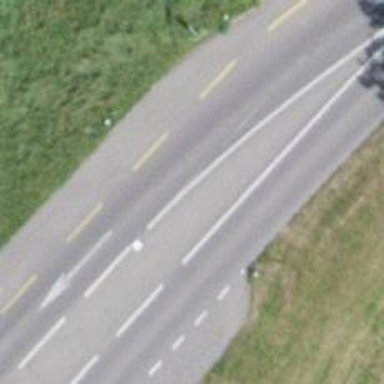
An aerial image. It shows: Secondary road with asphalt surface.